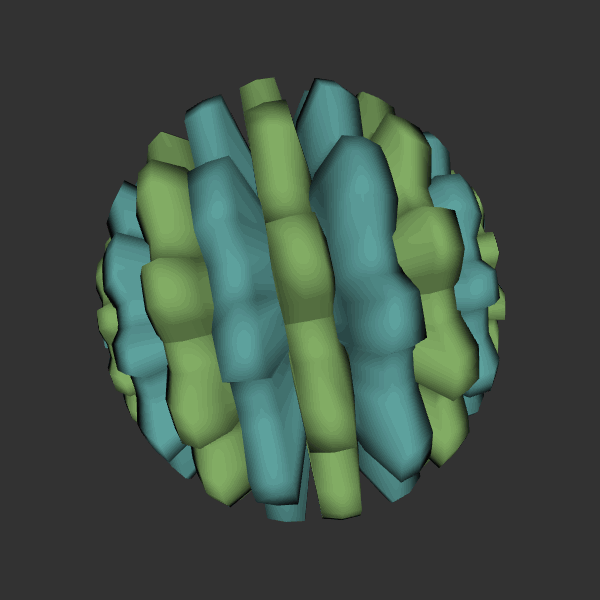
Background: dark